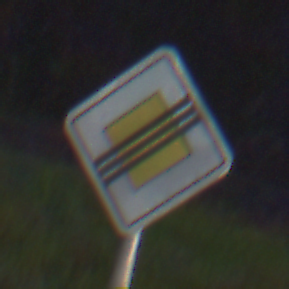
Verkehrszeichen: EndeVorfahrtsstrasse
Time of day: Night
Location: Outdoor (Suburban)
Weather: PartlyCloudy
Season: NotSpecified
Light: Artificial